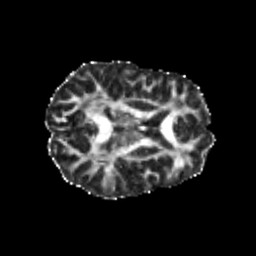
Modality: FA
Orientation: axial
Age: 21
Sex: female
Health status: healthy
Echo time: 0.074 s